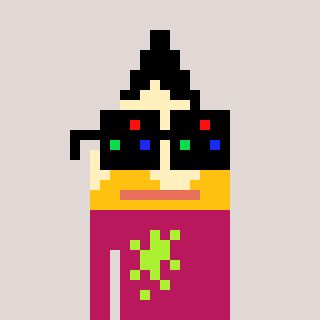
a pixel art character with square black sunglasses, a pencil-shaped head and a darkpink-colored body on a warm background